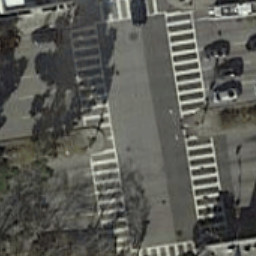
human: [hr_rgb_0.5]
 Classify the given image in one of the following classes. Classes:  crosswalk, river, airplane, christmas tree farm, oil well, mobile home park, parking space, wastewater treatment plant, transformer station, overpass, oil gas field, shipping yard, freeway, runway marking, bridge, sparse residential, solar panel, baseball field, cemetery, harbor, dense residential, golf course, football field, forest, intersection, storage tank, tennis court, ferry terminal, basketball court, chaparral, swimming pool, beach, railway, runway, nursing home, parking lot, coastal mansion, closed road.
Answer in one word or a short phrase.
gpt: crosswalk